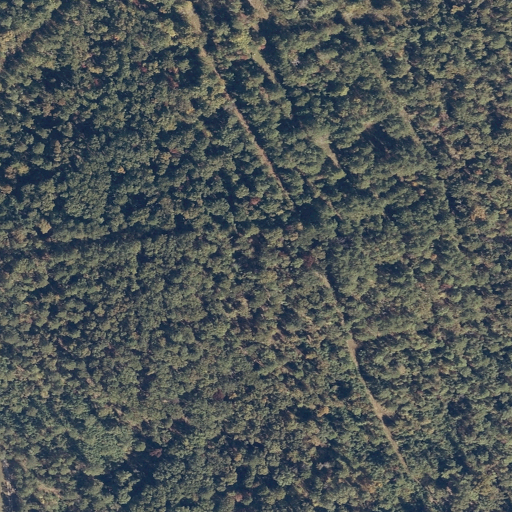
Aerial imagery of ridge(s) in Alabama named Reservoir Ridge containing deciduous forest, evergreen forest, and shrub